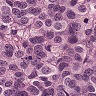
Metastatic tissue present: yes